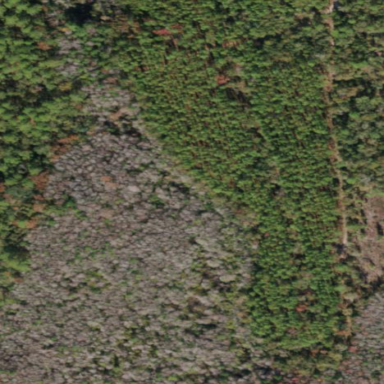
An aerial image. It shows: Forest dominated by needle-leaved trees.